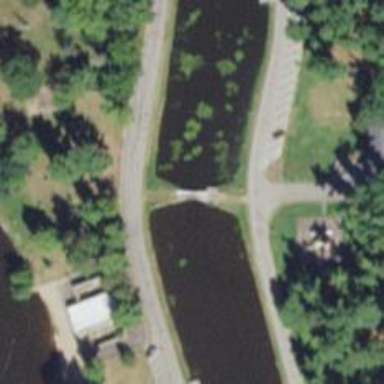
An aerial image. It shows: Footway bridge.